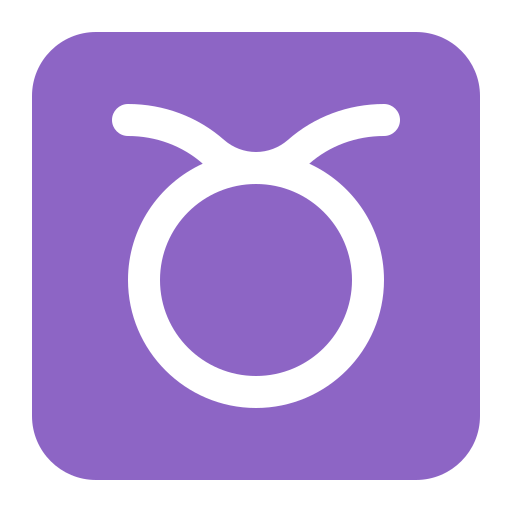
taurus flat